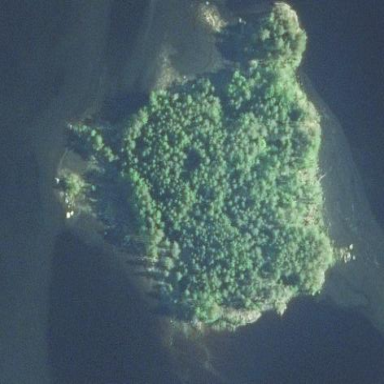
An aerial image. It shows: Islet surrounded by woodland and forest.